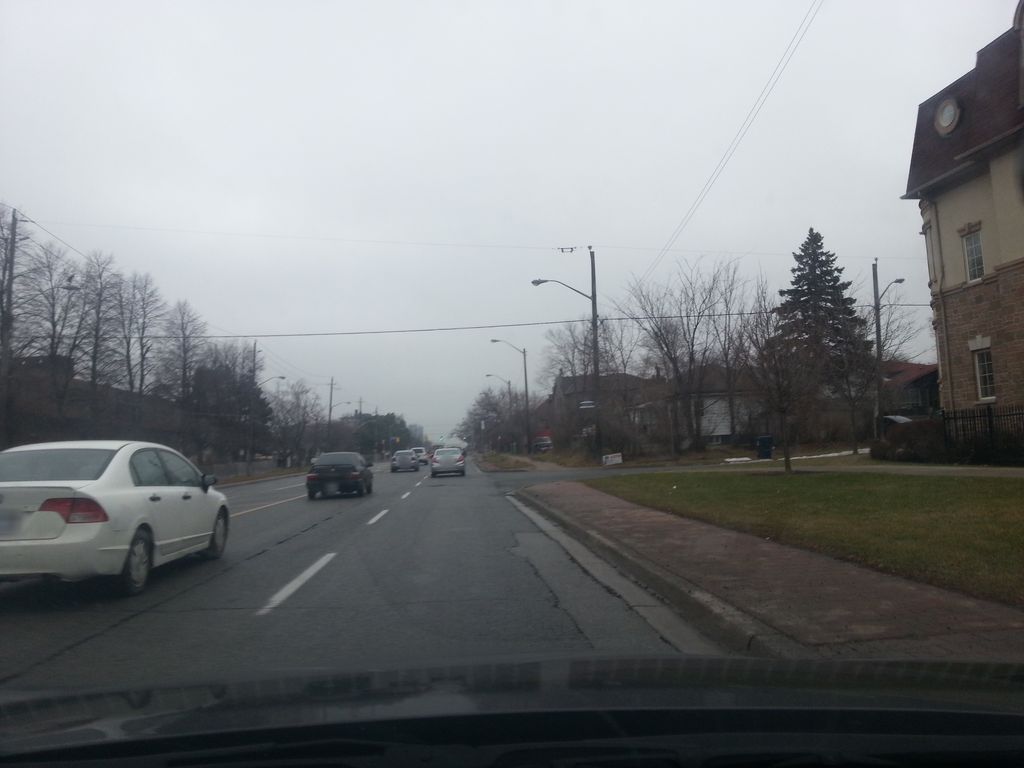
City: toronto